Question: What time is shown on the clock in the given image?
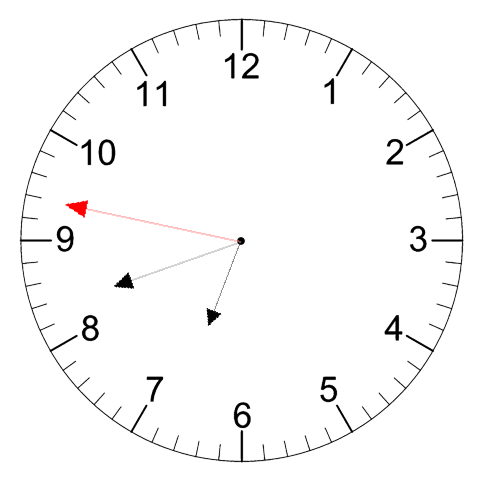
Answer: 06:41:47